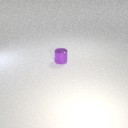
small purple metal cylinder